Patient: sex M, age 52
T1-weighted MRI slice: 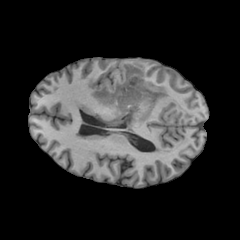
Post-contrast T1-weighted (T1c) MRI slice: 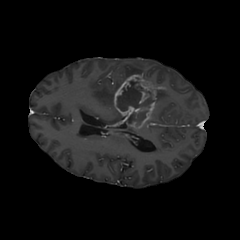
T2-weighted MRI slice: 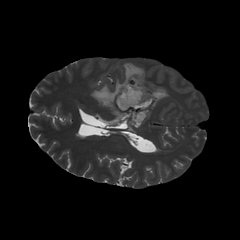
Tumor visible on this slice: yes
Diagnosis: Glioblastoma, IDH-wildtype
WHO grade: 4